Aerial crown-view tile of a tropical tree (Barro Colorado Island, Panama), acquired 20240918:
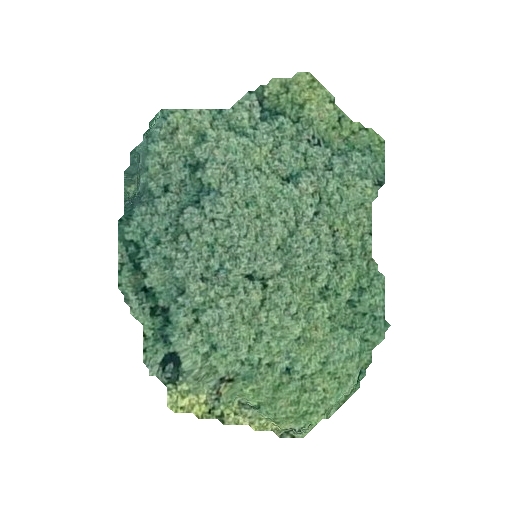
Species: Astronium graveolens
GBIF accepted scientific name: Astronium graveolens
Crown area: 118.609 m²